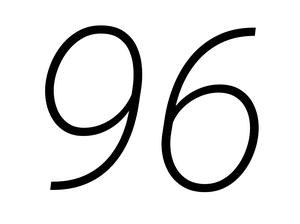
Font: Roboto-Italic_ExtraLight_Italic